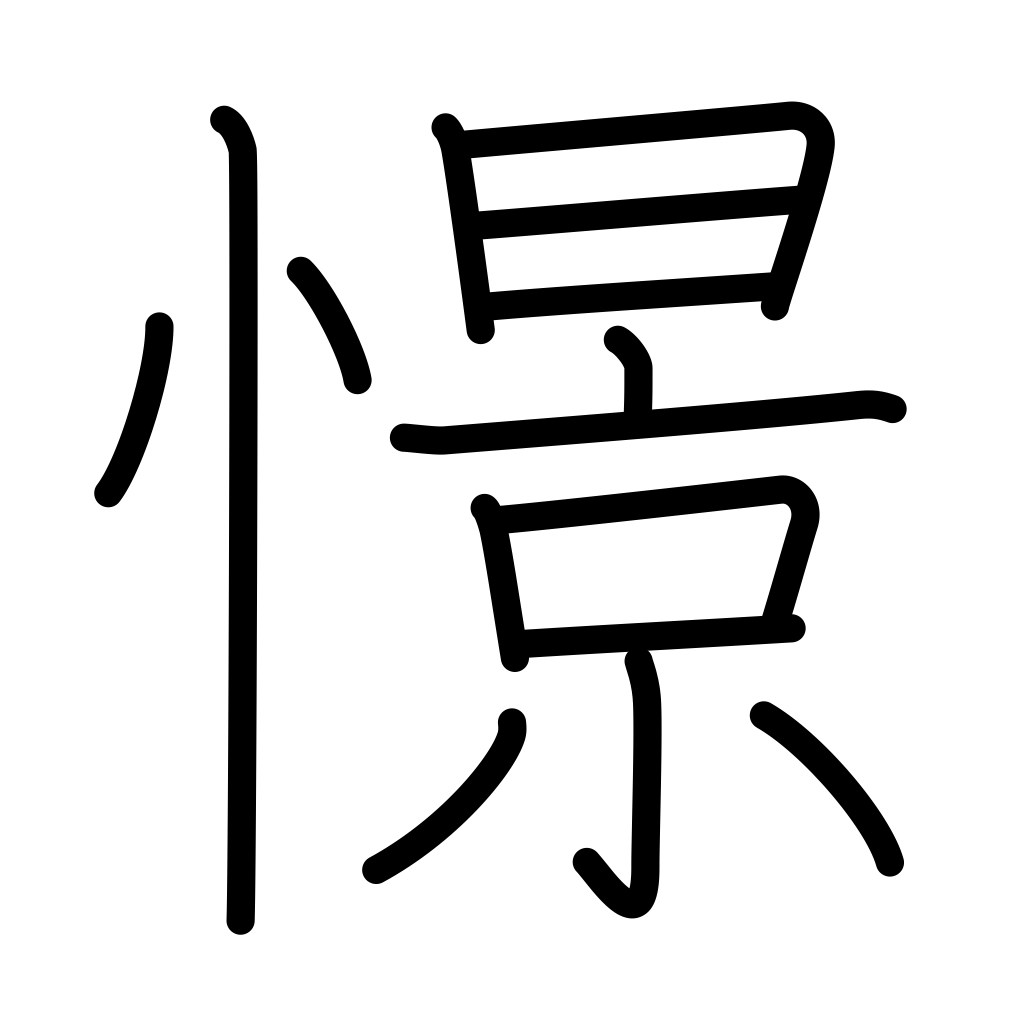
Meaning: yearn for, aspire to, admire